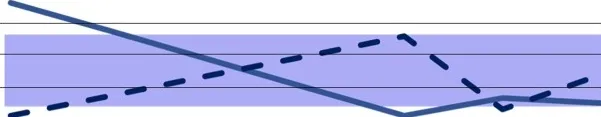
Course of laboratory parameters and blood pressure. (A) Course of serum and urinary free cortisol as well as serum ACTH concentrations. Shaded areas represent the respective normal ranges. The beginning and end of Metyrapone administration is marked with arrowsheads.
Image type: chart (chart)